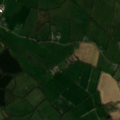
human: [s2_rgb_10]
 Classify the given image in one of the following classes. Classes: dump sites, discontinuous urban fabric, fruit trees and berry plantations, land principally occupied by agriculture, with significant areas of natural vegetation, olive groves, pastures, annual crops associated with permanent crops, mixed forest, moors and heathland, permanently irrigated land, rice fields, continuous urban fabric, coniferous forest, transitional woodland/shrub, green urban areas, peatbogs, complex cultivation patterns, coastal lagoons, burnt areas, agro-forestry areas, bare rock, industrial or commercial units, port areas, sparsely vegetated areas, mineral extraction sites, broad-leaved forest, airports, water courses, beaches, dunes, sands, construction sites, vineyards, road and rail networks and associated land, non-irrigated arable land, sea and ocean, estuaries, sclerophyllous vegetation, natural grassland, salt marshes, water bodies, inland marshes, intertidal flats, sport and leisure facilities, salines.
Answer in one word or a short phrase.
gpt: pastures